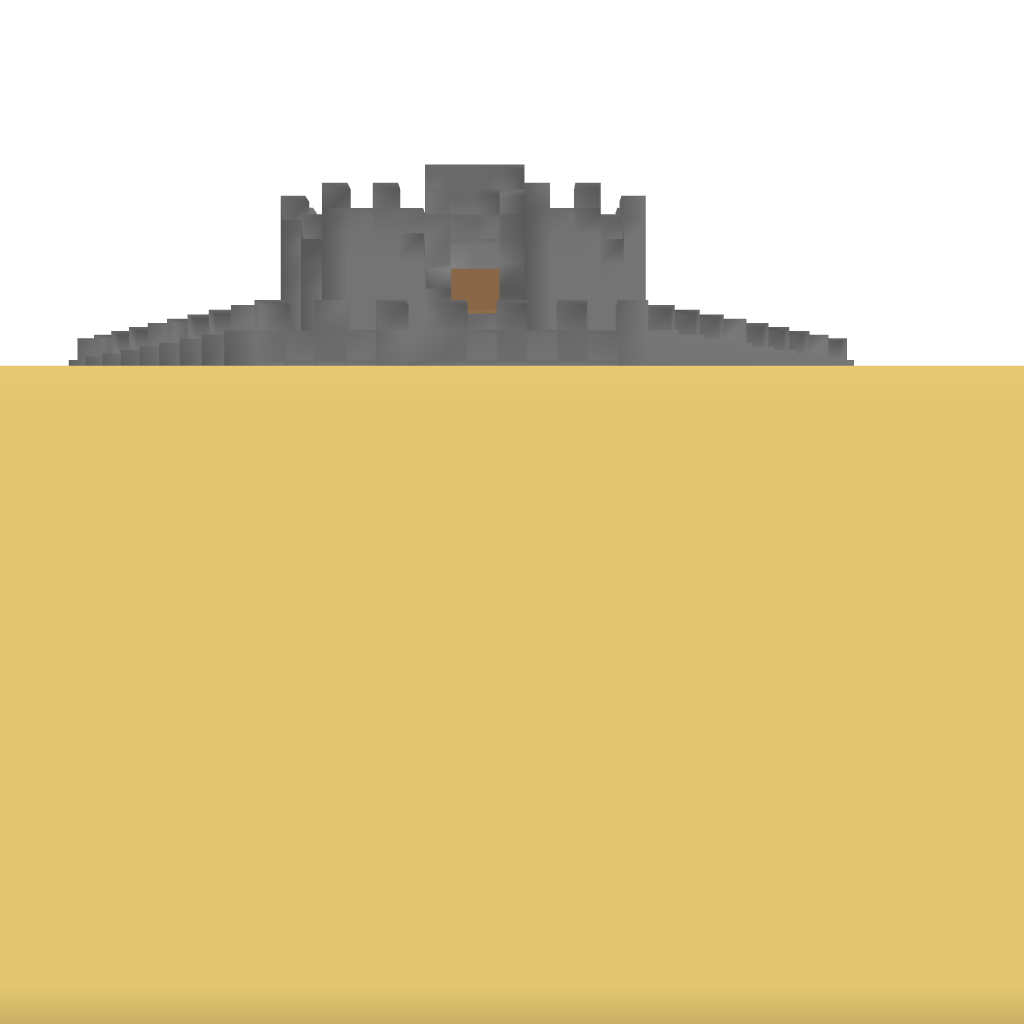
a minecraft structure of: PVP Fort bad low quality